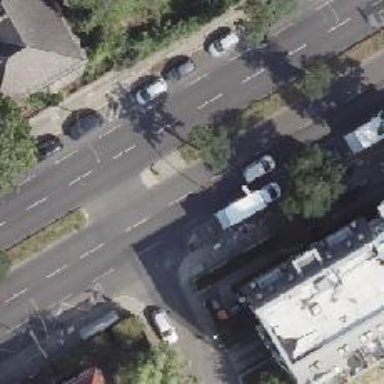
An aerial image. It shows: Asphalt footway with unmarked crossing.